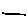
Label: line